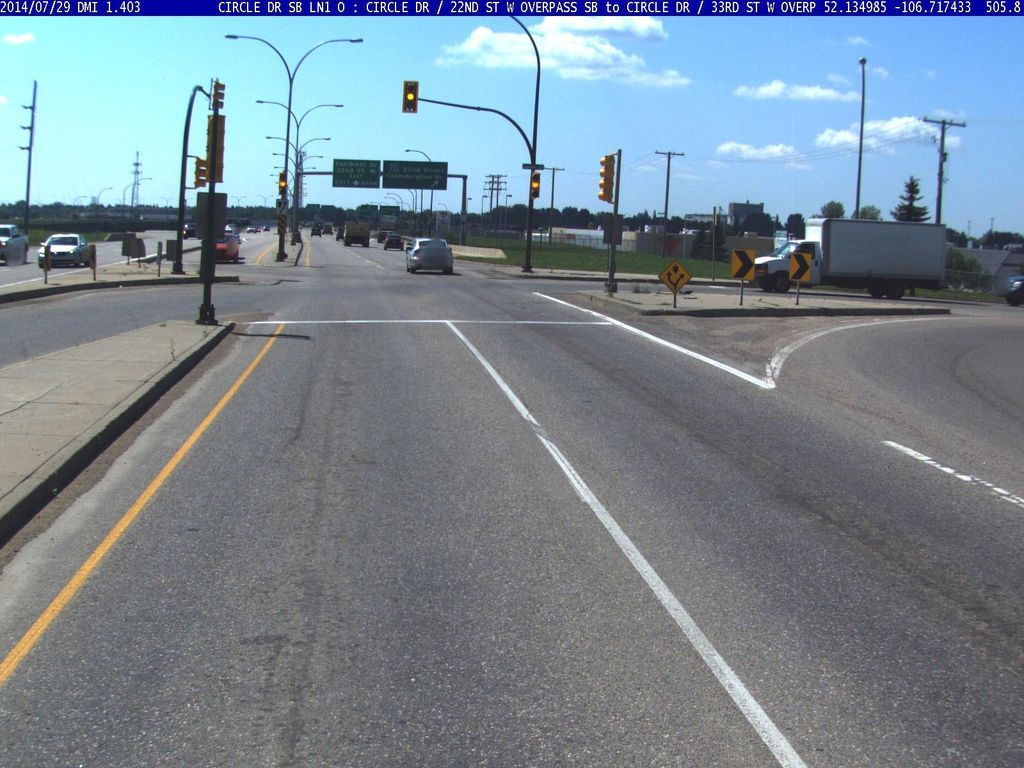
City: saskatoon